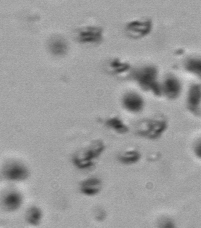
Label: Phaeocystis